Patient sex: M
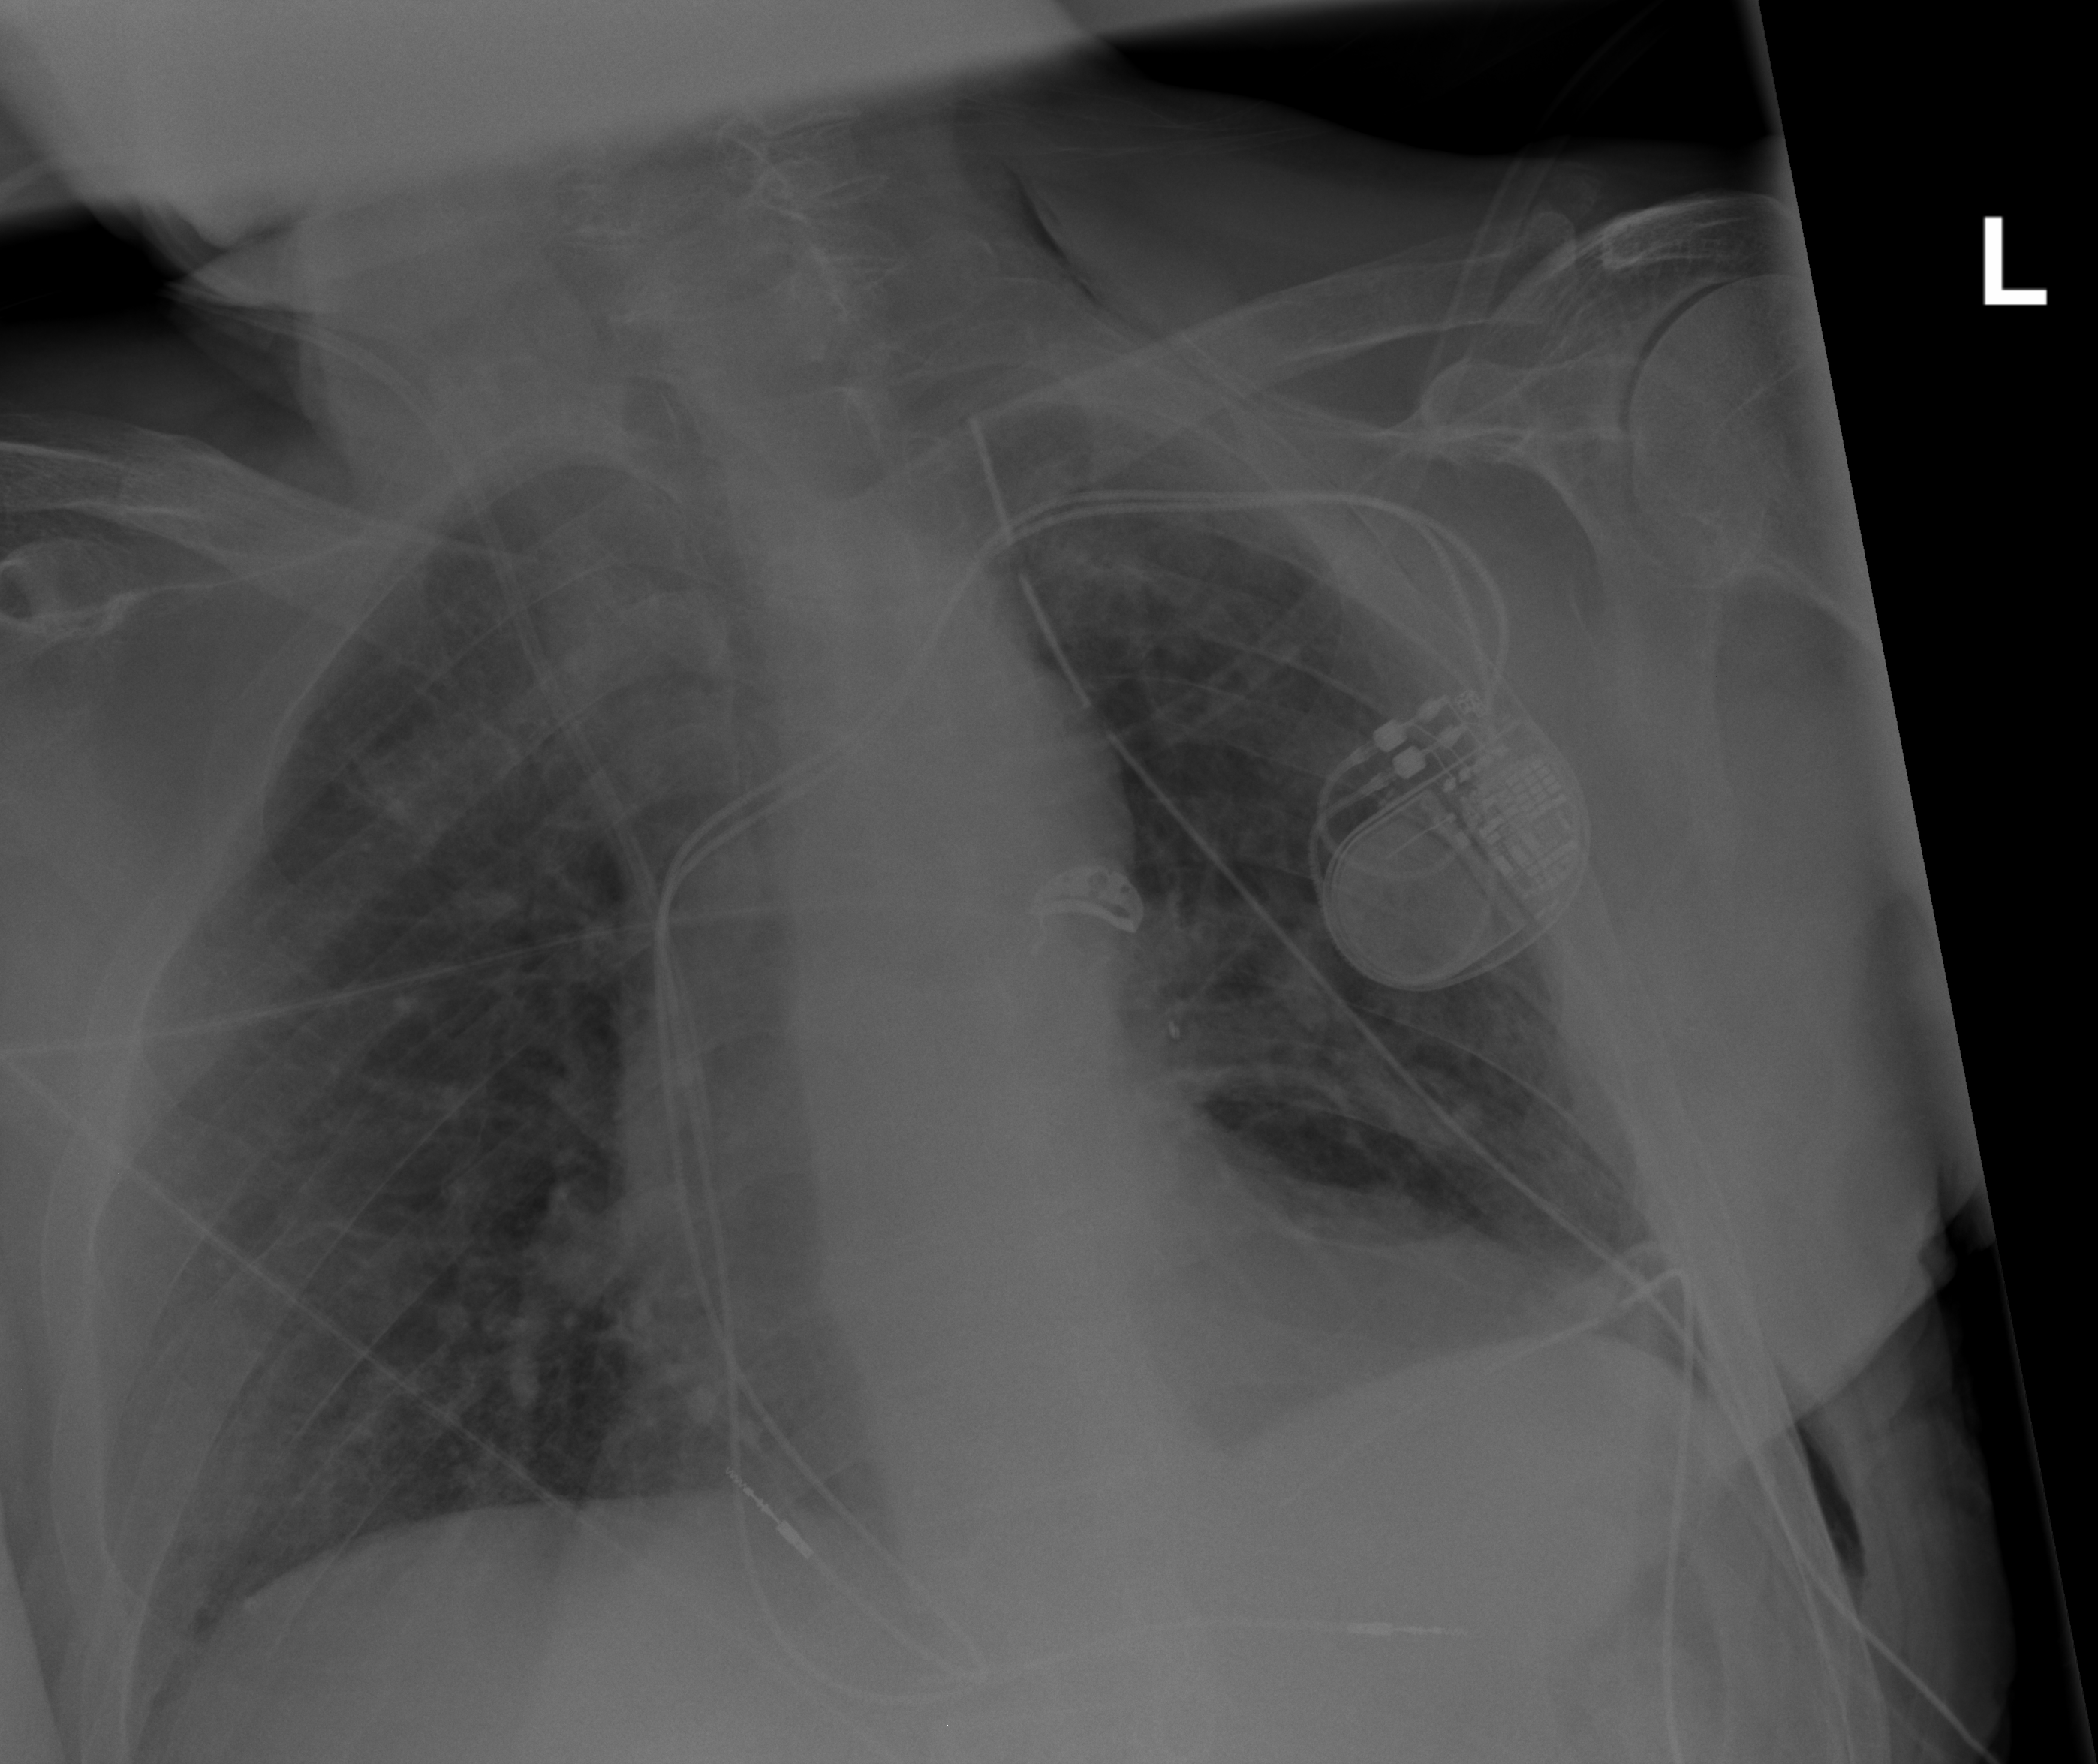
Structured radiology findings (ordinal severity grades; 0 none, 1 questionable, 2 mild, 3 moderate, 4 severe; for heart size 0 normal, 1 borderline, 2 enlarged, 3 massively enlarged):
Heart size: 1
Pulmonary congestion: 0
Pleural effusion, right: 0
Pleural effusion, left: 0
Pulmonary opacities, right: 0
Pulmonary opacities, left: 0
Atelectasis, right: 0
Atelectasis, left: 2